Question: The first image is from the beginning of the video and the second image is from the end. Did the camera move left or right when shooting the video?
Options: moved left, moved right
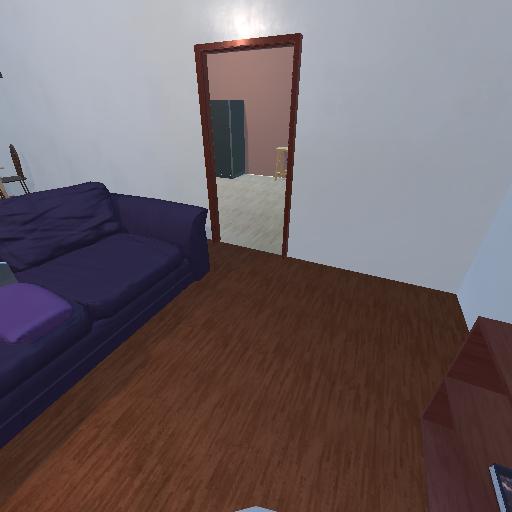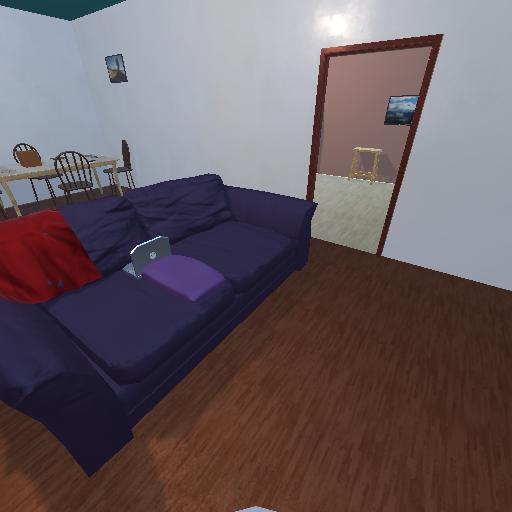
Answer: moved left